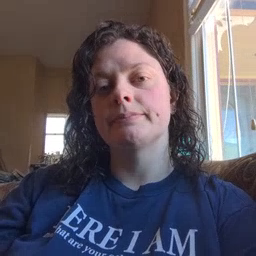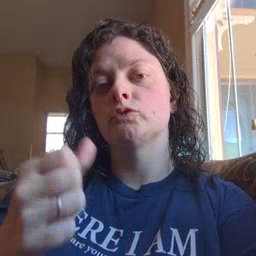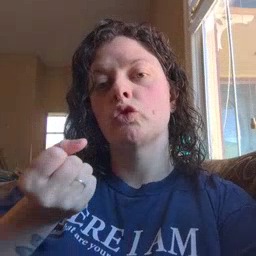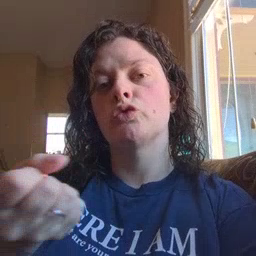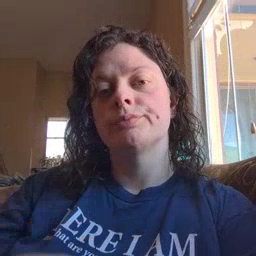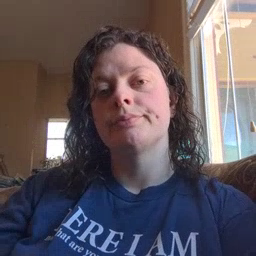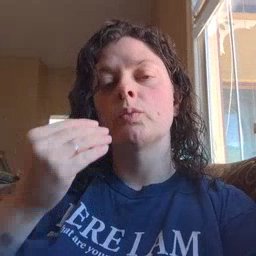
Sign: drawer